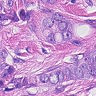
Metastatic tissue present: yes